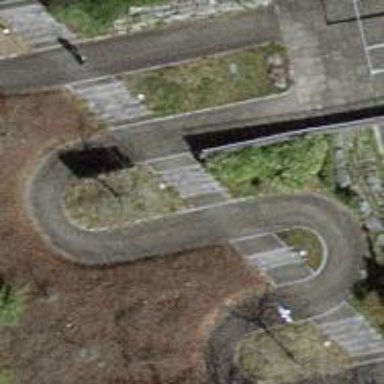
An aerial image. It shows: Set of steps on the road.